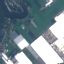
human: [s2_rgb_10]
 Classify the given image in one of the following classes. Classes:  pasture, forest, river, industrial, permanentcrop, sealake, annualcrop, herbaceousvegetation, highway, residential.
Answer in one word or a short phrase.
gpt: Industrial